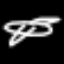
Label: airplane